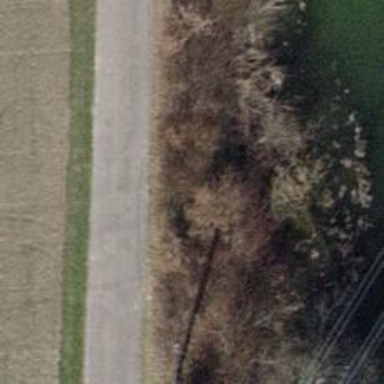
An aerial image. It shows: Power pole.